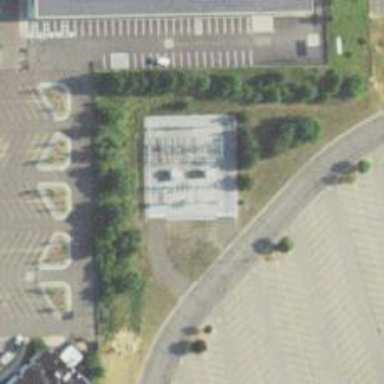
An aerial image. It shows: Switch used for power control.